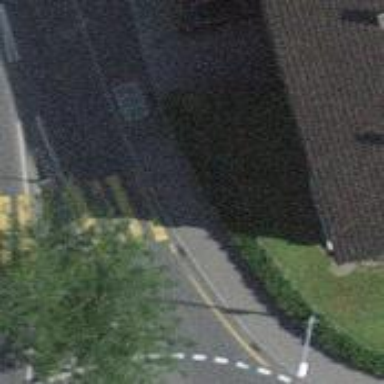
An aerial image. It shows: Kerb barrier.